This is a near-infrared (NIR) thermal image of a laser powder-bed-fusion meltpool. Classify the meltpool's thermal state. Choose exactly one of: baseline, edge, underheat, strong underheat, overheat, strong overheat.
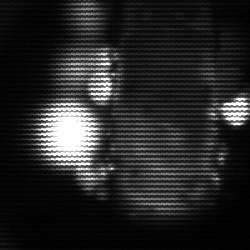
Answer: strong underheat